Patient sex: M
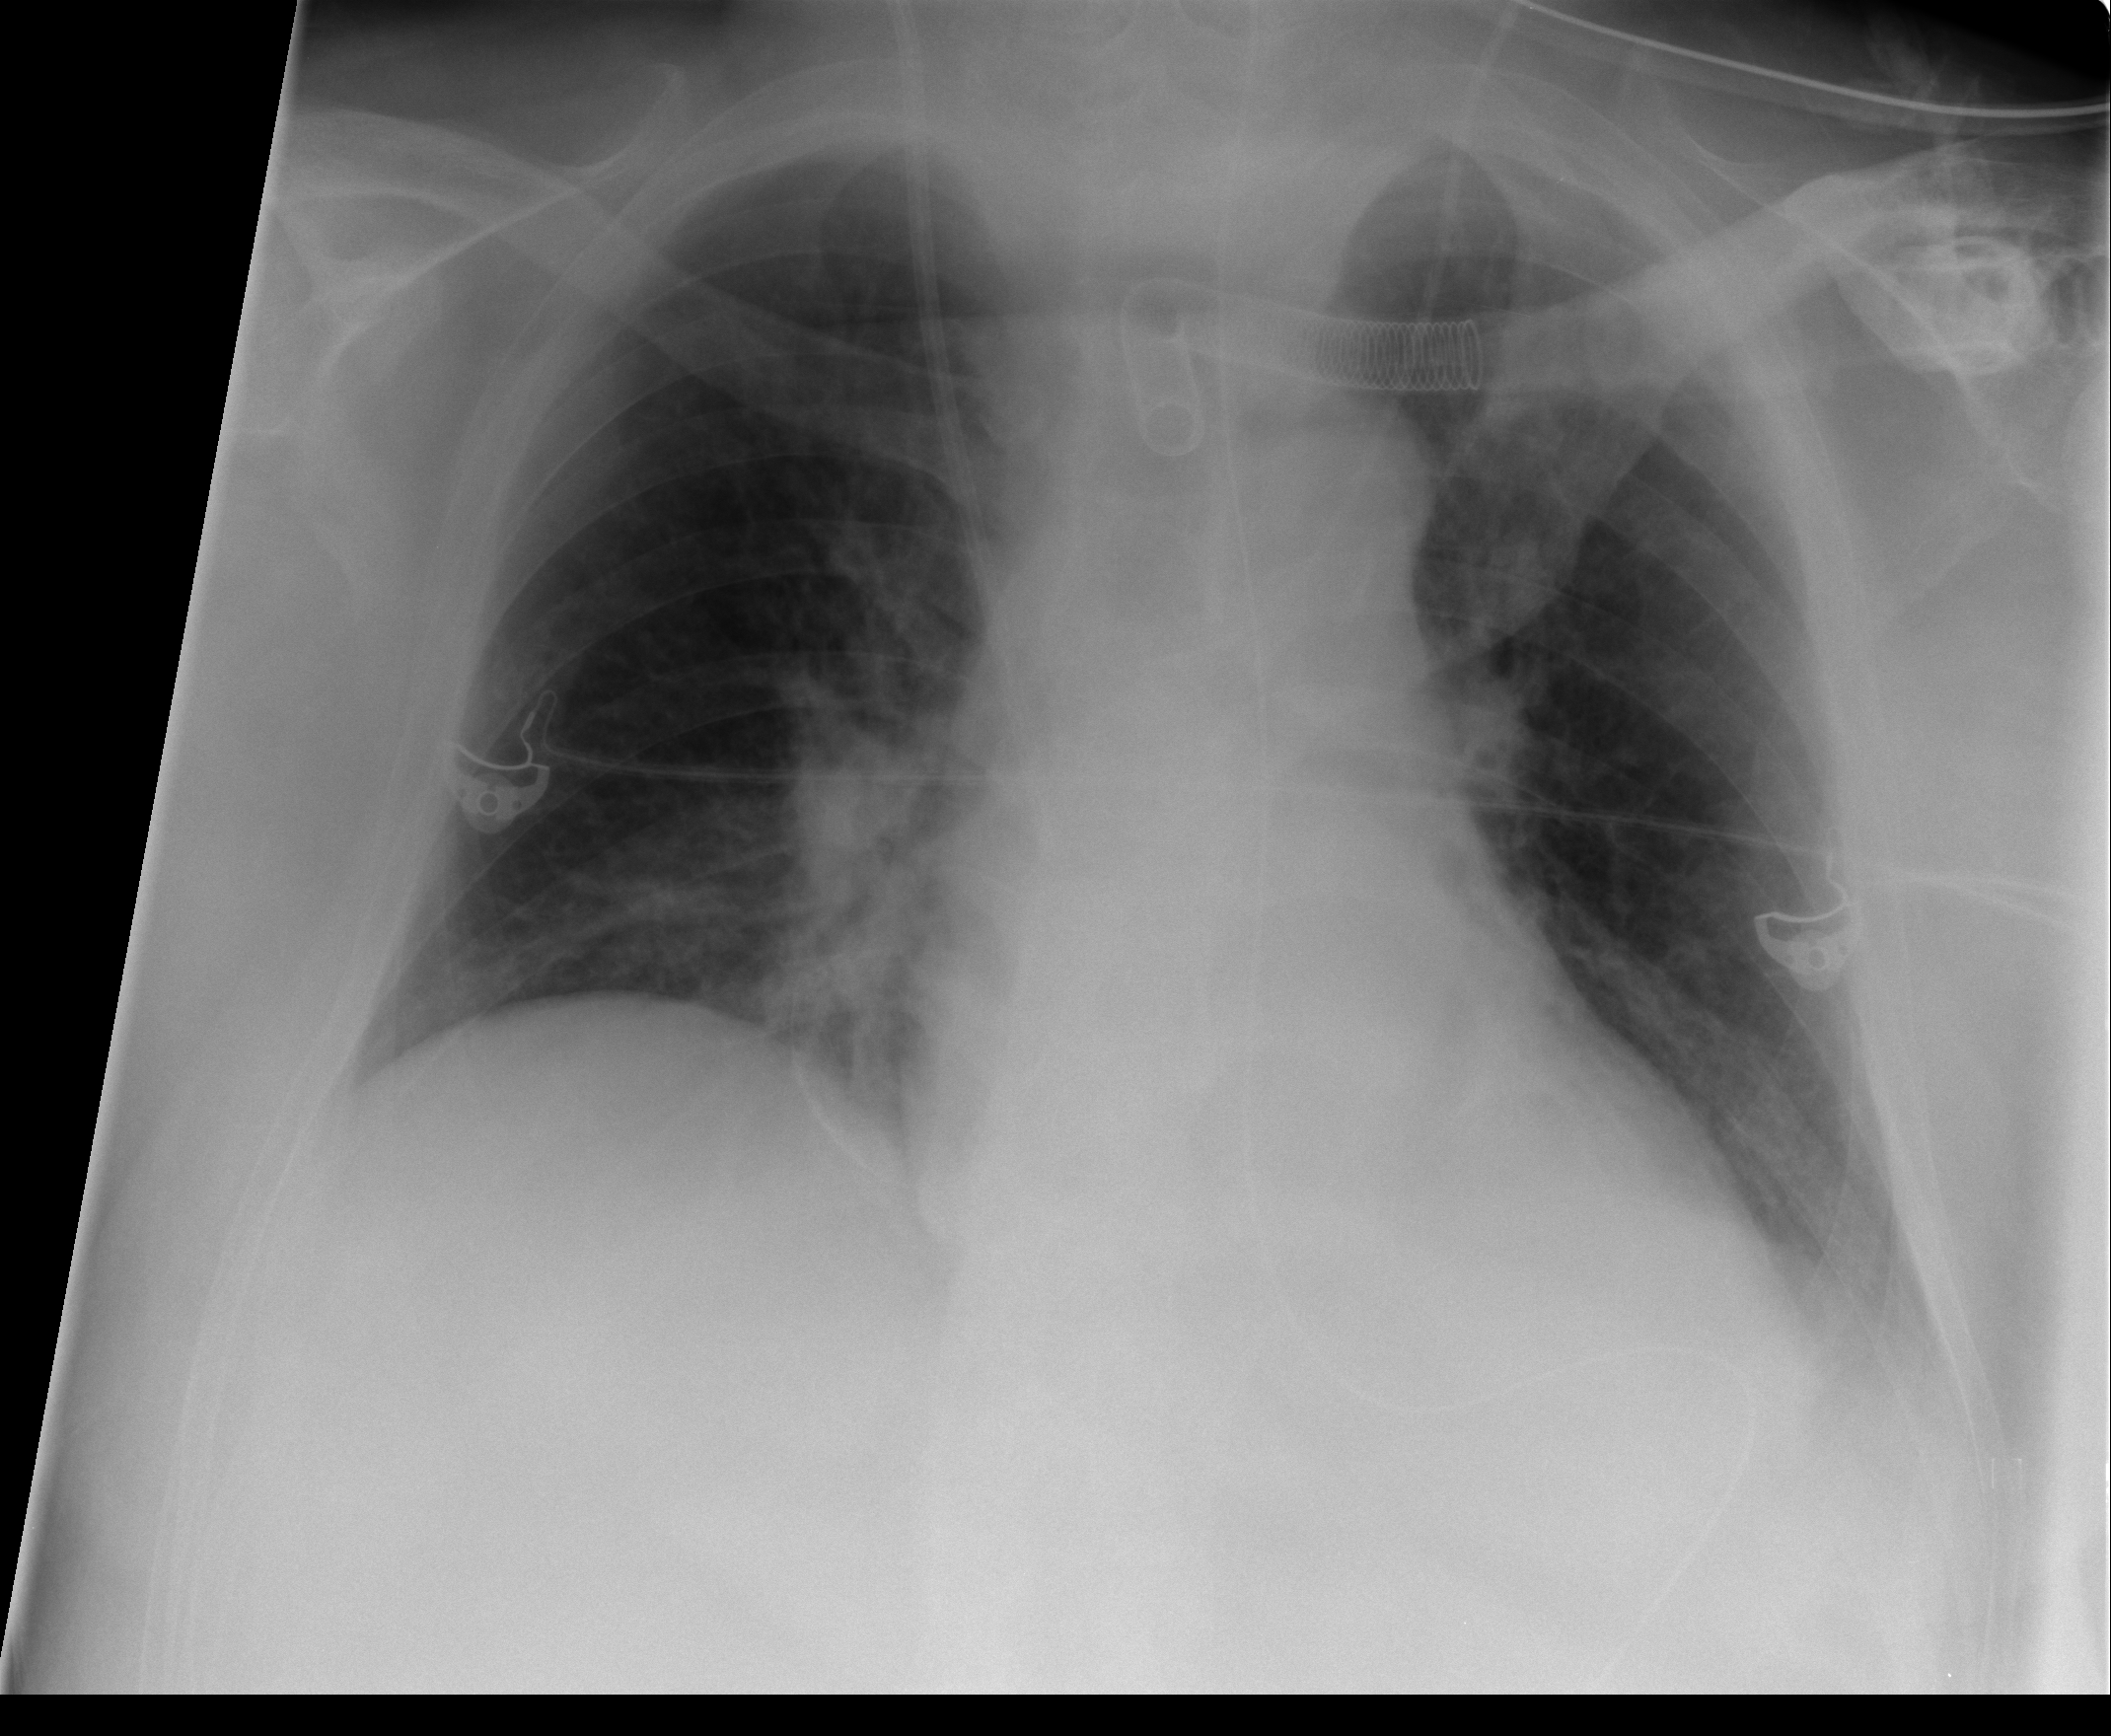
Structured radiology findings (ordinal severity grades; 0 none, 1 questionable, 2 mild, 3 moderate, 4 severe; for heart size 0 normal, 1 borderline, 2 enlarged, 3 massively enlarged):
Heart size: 1
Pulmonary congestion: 2
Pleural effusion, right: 0
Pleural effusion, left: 0
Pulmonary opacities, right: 0
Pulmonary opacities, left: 0
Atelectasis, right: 2
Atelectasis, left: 0